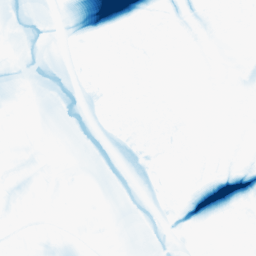
Category: morphological
Decomposition family: morphological_ellipse
Decomposition parameters: operation: closing
width: 50
height: 50
Upsampling method: bspline
Upsampling parameters: scale: 2
Upsampling scale: 2